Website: home-depot
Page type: customer-info-address
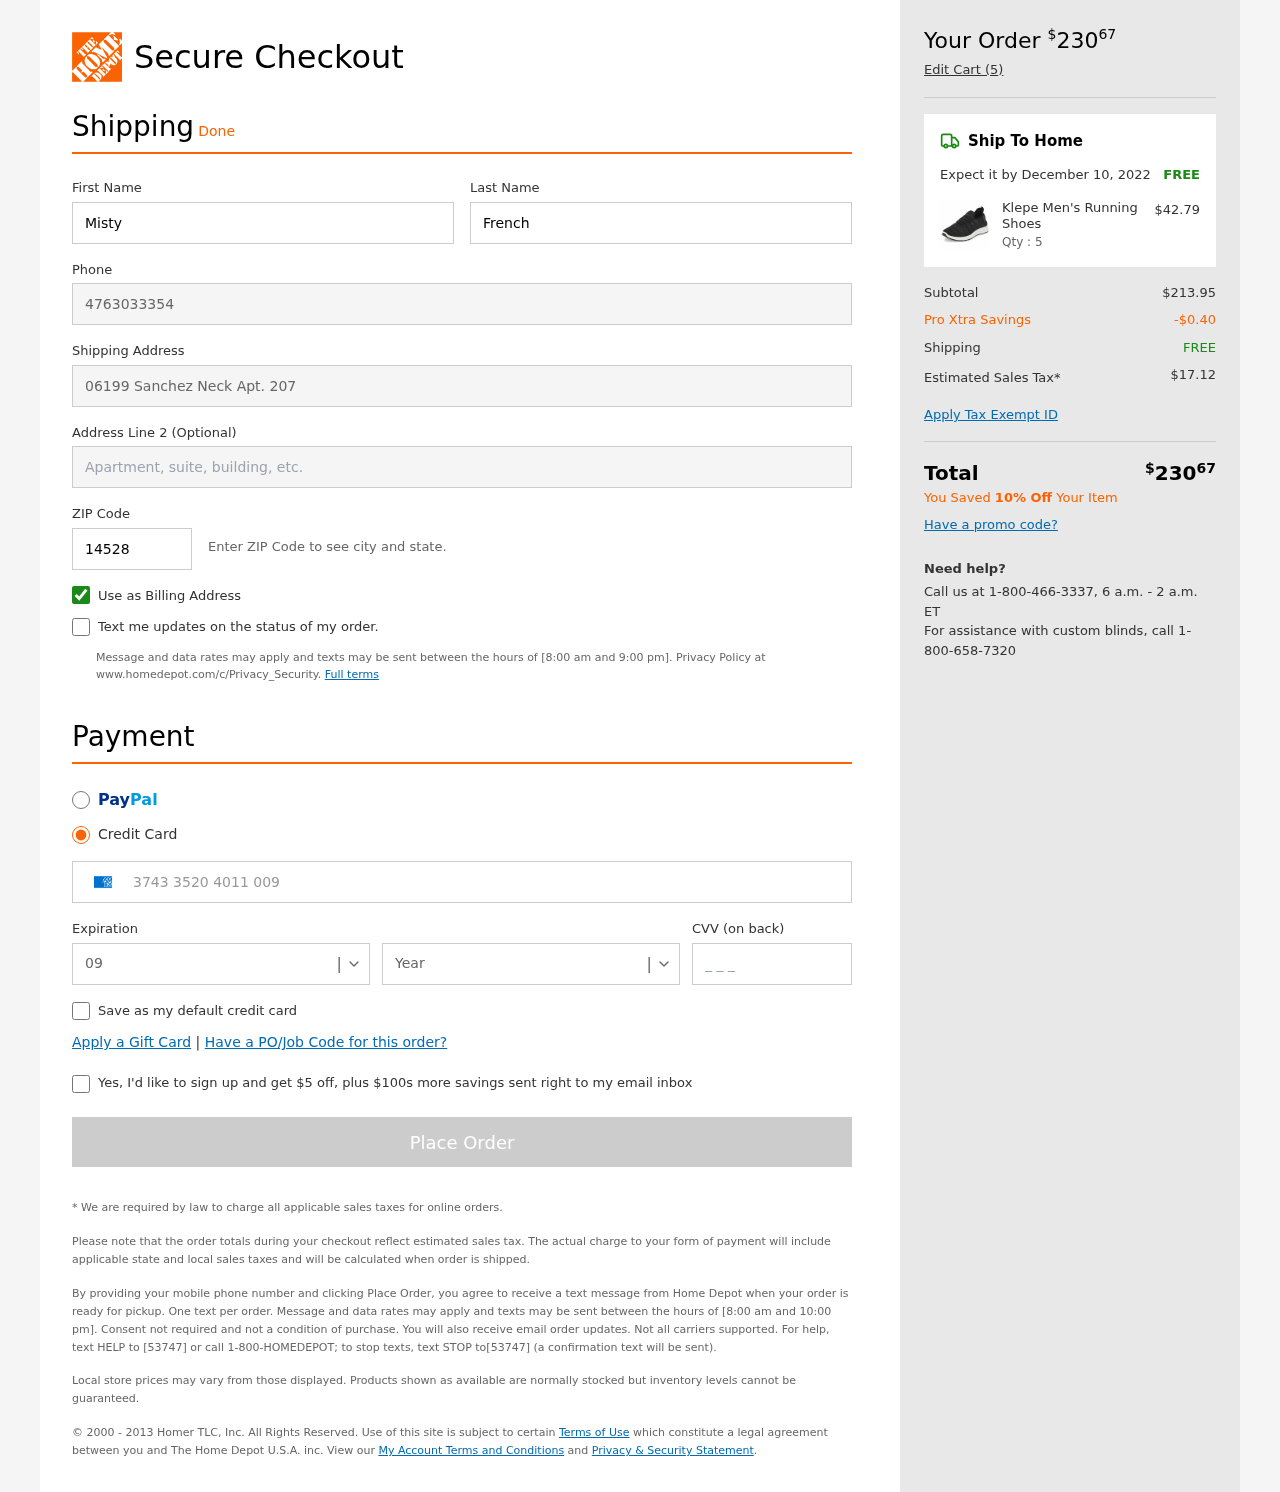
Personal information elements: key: PII_CARD_CVV
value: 9639
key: PII_CARD_EXPIRY_MONTH
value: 09
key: PII_CARD_EXPIRY_YEAR
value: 28
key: PII_CARD_NUMBER
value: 3743 3520 4011 009
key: PII_FIRSTNAME
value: Misty
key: PII_LASTNAME
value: French
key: PII_PHONE
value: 4763033354
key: PII_POSTCODE
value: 14528
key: PII_STREET
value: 06199 Sanchez Neck Apt. 207
Product elements: key: PRODUCT1_NAME
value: Klepe Men's Running Shoes
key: PRODUCT1_PRICE
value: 42.79
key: PRODUCT1_QUANTITY
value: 5
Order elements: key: ORDER_TOTAL
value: $23067
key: ORDER_NUM_ITEMS
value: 5
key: ORDER_DELIVERY_DATE
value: December 10, 2022
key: ORDER_SHIPPING_COST
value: FREE
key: ORDER_SUBTOTAL
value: $213.95
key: ORDER_DISCOUNT
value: -$0.40
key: ORDER_SHIPPING_COST2
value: FREE
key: ORDER_TAX
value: $17.12
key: ORDER_TOTAL2
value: $23067
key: ORDER_SAVINGS_MESSAGE
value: You Saved 10% Off Your Item